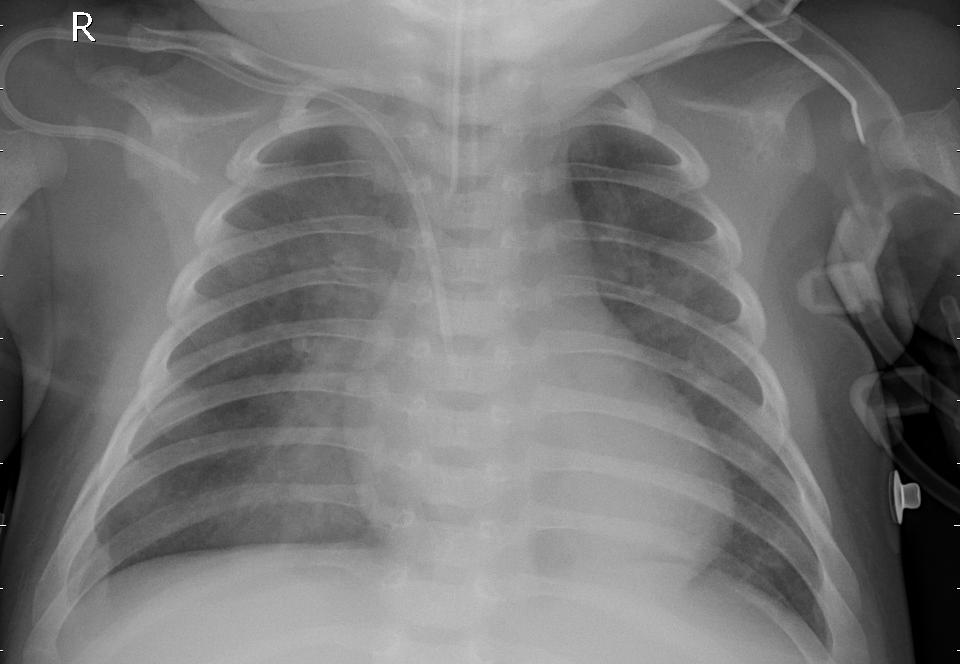
Diagnosis: PNEUMONIA